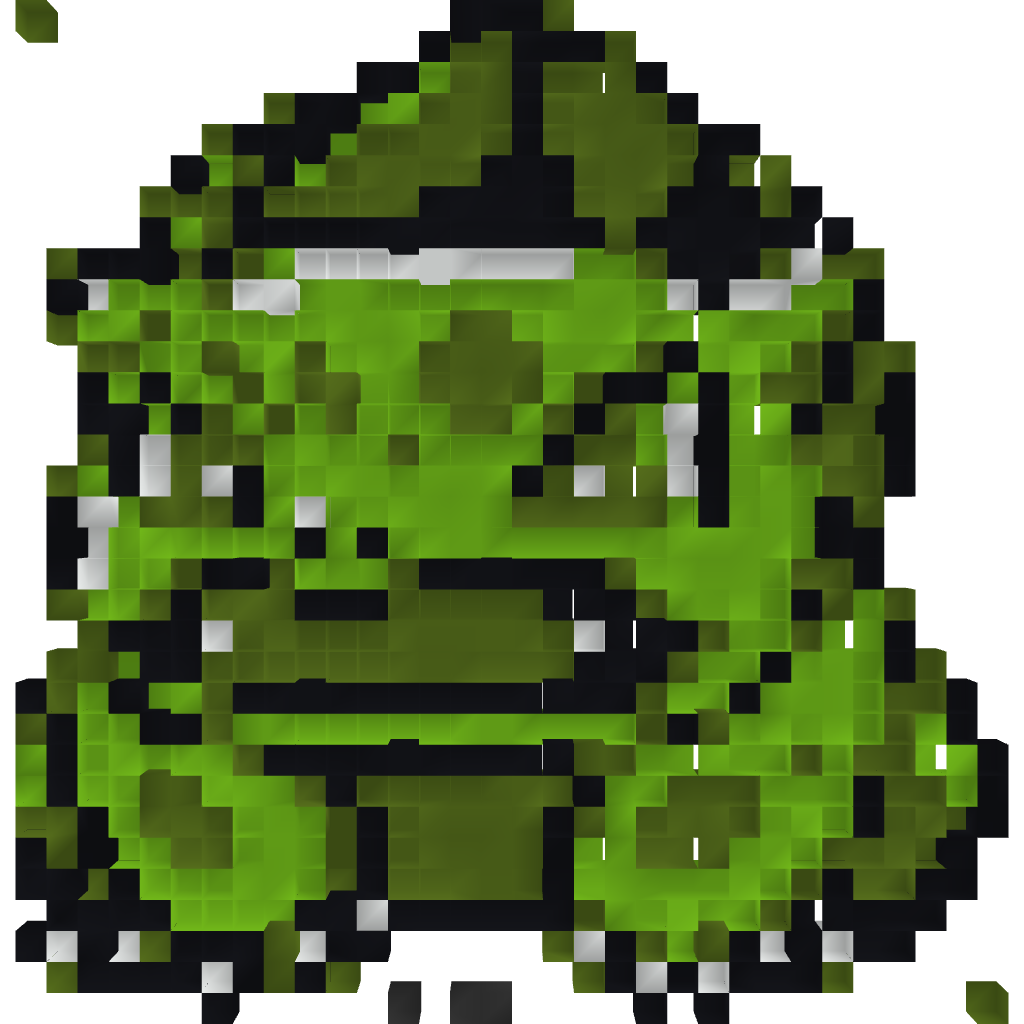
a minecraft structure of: Bulbasaur from yellow